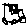
Label: car